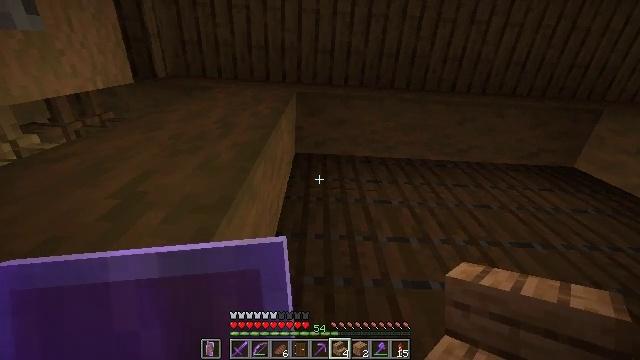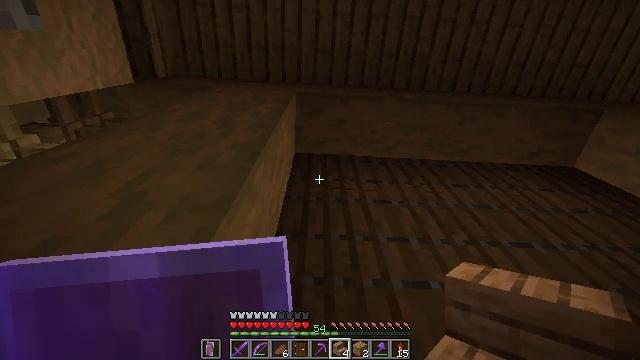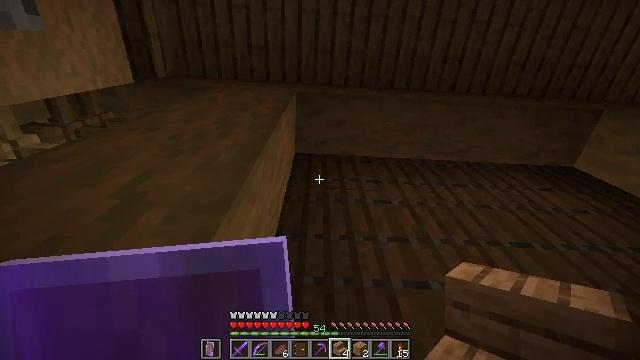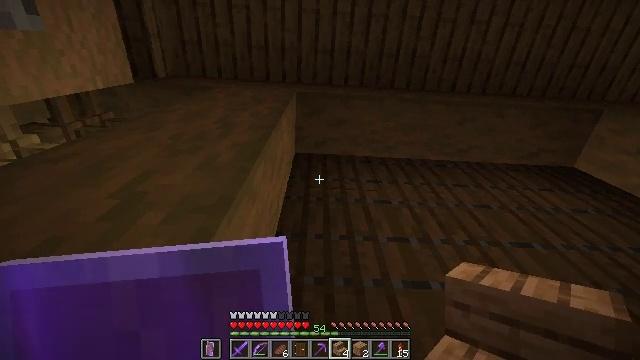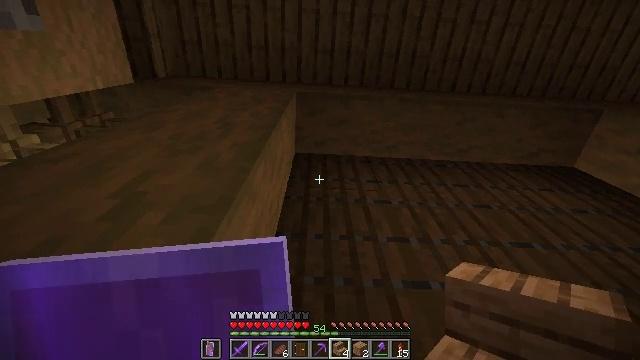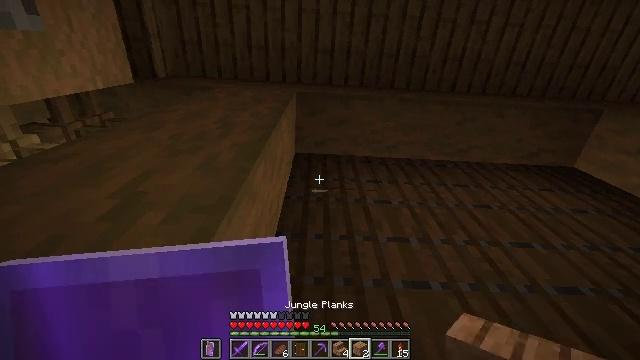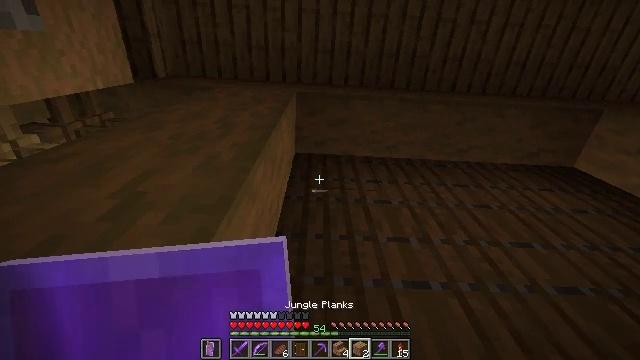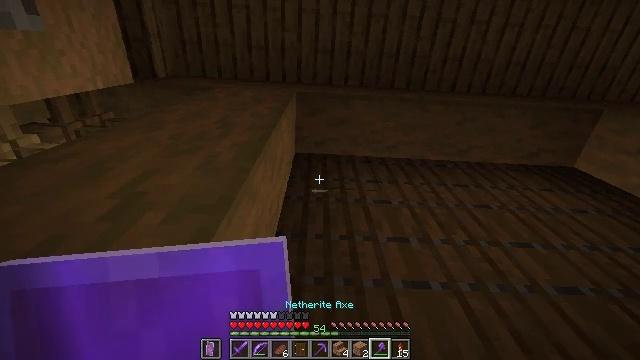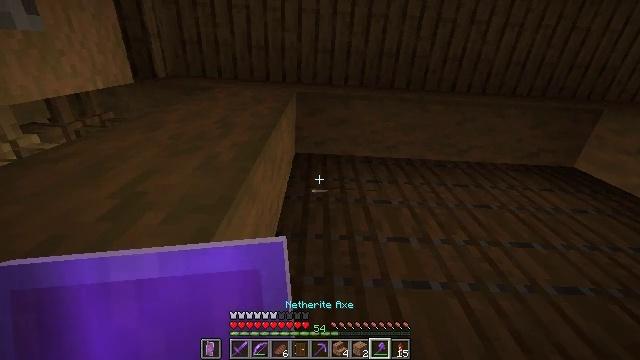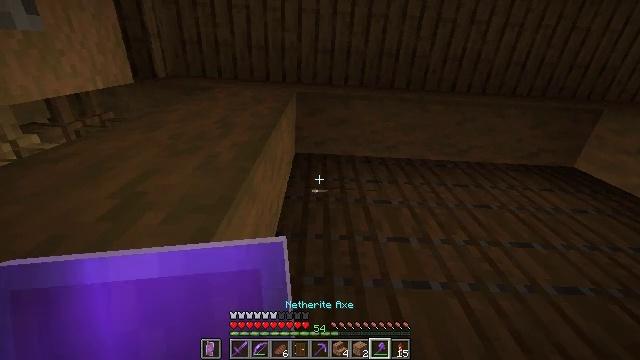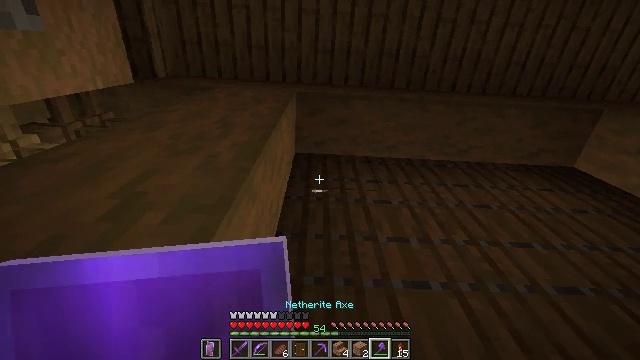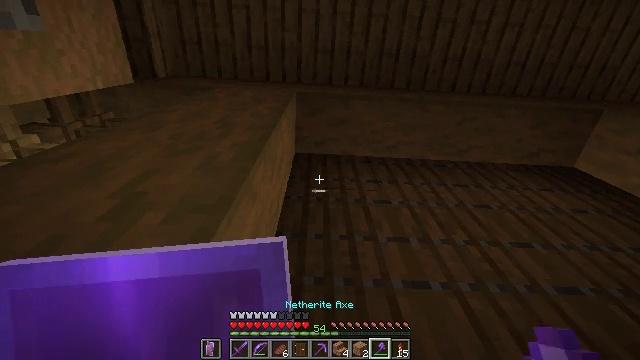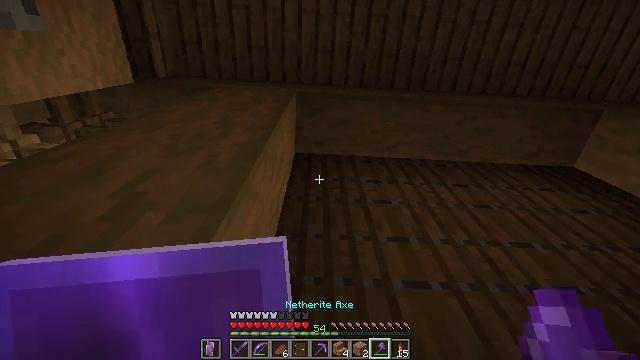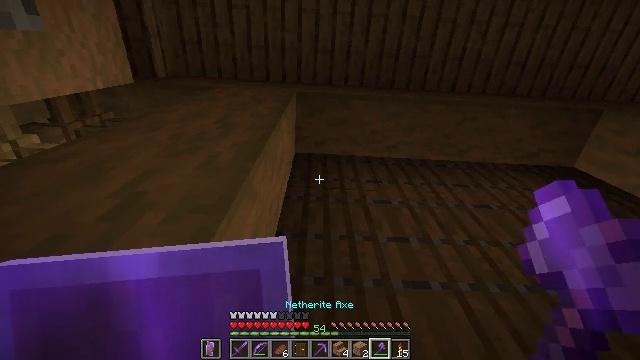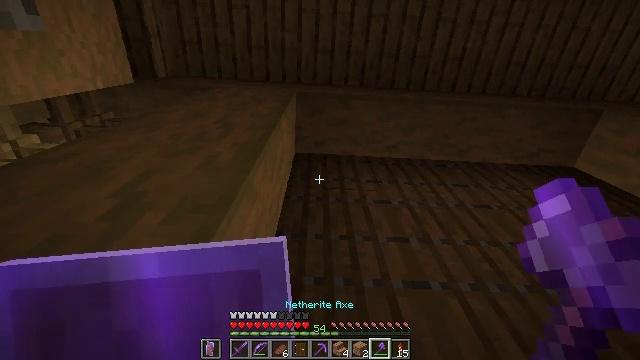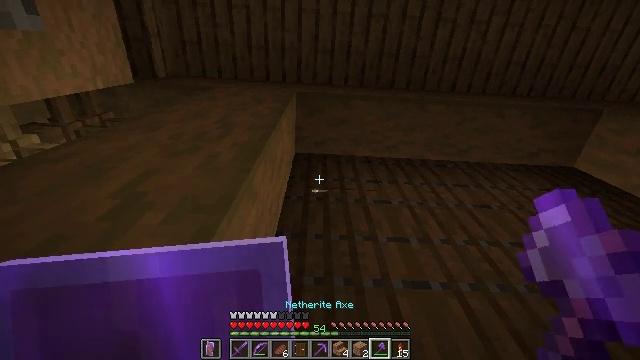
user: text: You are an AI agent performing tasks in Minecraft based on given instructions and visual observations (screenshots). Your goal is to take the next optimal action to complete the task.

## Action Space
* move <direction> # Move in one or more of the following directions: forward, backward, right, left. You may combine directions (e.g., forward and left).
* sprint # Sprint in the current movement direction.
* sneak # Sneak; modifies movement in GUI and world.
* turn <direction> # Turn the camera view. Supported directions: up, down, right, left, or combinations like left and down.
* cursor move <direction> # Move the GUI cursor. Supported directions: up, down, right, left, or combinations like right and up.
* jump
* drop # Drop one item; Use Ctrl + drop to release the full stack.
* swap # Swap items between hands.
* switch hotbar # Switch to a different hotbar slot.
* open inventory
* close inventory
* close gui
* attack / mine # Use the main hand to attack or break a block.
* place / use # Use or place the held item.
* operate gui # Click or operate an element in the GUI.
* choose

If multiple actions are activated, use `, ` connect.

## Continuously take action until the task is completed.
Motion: motion action
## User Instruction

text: Collect the spruce trapdoor from its position.
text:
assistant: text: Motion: no_op
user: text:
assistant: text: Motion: no_op
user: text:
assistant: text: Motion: no_op
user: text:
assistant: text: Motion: no_op
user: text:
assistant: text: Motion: no_op
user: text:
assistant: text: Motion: no_op
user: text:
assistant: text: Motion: no_op
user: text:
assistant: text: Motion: no_op
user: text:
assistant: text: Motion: no_op
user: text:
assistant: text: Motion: no_op
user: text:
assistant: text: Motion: no_op
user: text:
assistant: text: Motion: no_op
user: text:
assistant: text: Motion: no_op
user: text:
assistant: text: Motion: no_op
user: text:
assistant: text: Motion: no_op
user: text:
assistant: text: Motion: no_op
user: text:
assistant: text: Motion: no_op
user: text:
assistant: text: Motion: no_op
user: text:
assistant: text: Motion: no_op
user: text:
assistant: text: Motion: no_op
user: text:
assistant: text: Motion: no_op
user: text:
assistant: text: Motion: no_op
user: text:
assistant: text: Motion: no_op
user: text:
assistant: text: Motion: no_op
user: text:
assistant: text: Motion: no_op
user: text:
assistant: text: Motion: no_op
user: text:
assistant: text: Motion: no_op
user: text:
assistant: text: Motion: no_op
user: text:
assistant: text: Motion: no_op
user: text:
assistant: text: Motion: no_op